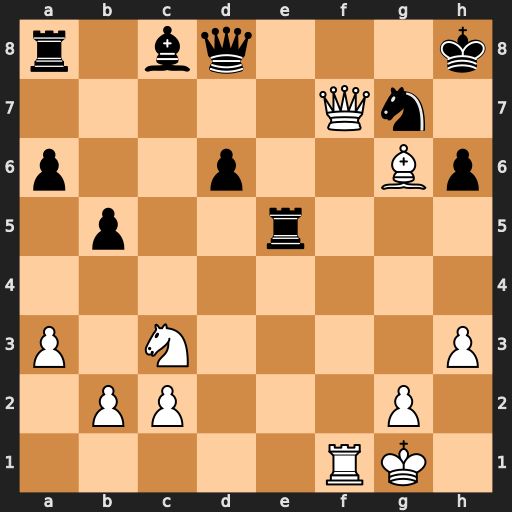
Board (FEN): r1bq3k/5Qn1/p2p2Bp/1p2r3/8/P1N4P/1PP3P1/5RK1
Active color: w
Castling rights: -
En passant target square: -
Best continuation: Qf8+ Qxf8 Rxf8#